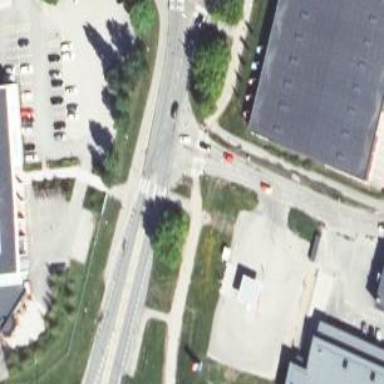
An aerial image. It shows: Uncontrolled road crossing with pedestrian island.